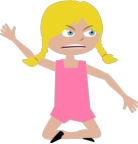
mad girl  folded legs